Question: I'm not really sure how to explain this but basically I want a "fluid" background image for my navigation bar. I'll try to explain it in the image below.
Does anyone know how to do this? I want to use the same image of all my navigation options to reduce the page loading time. Here's <URL> Thanks in advance!

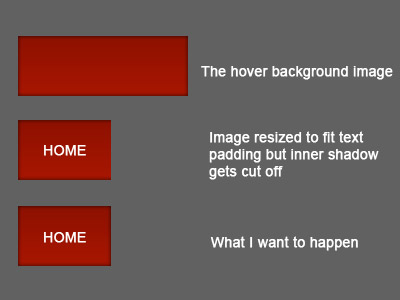
Answer: Quick fiddle of how to do it with CSS3
<URL>